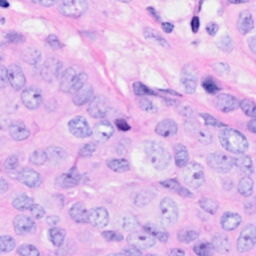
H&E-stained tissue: Breast